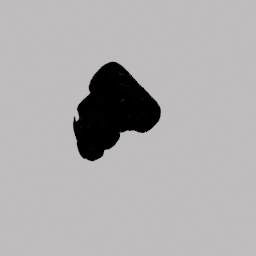
Label: tools